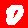
Digit: 0